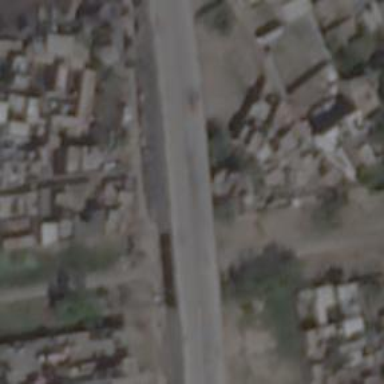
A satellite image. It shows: Service road that crosses over bridge.